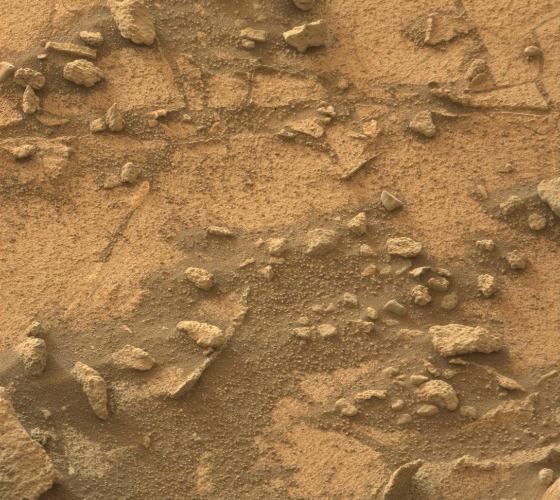
Terrain classes present: Bedrock, Gravel / Sand / Soil, Rock